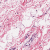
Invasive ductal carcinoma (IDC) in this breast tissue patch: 0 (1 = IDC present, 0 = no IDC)